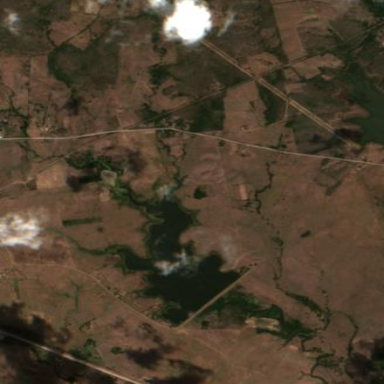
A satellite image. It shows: Reservoir of natural water.